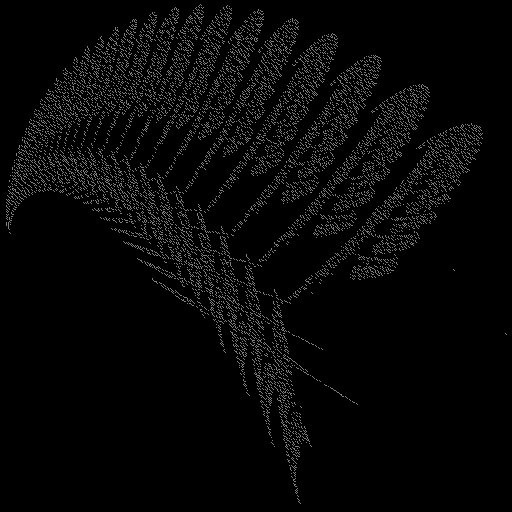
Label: newyorkfern